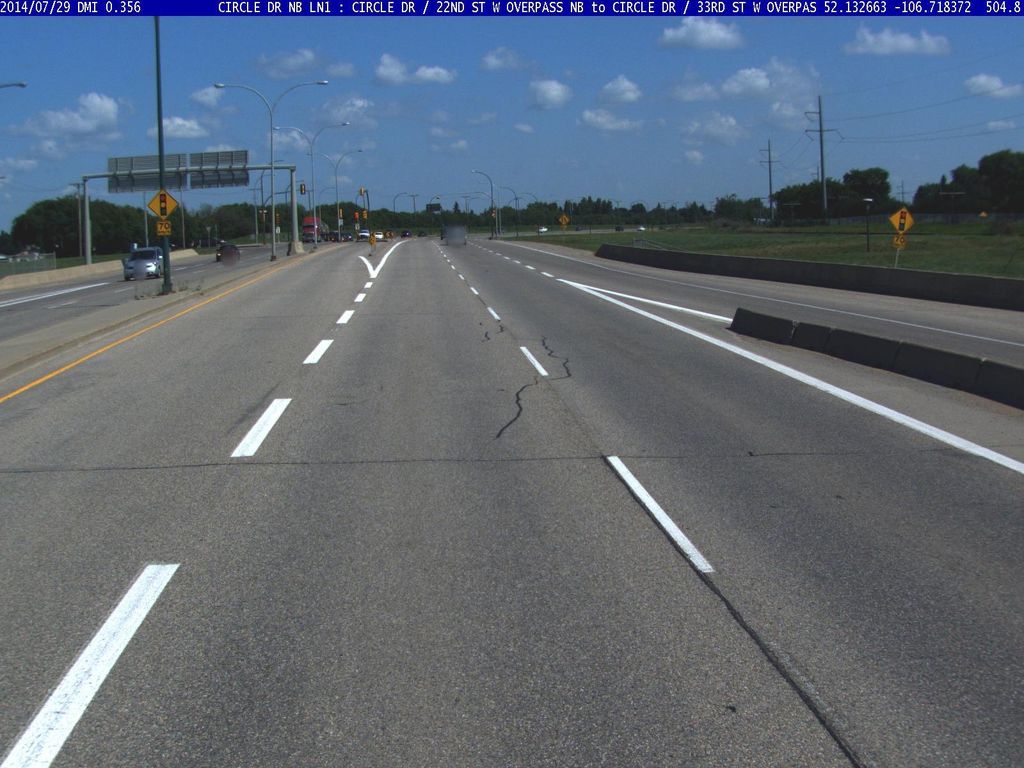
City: saskatoon